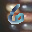
Label: 6